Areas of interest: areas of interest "Sanatorium"
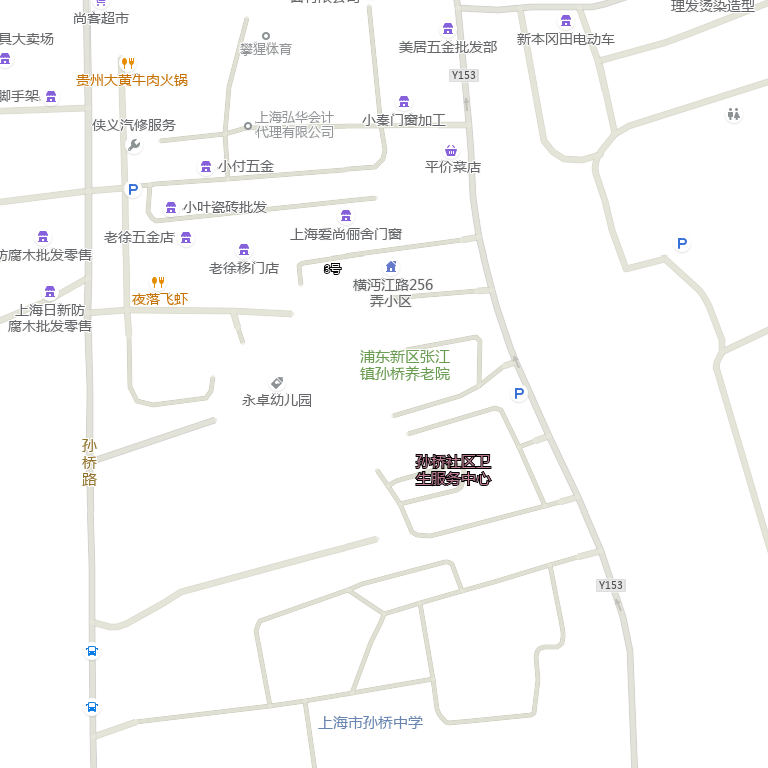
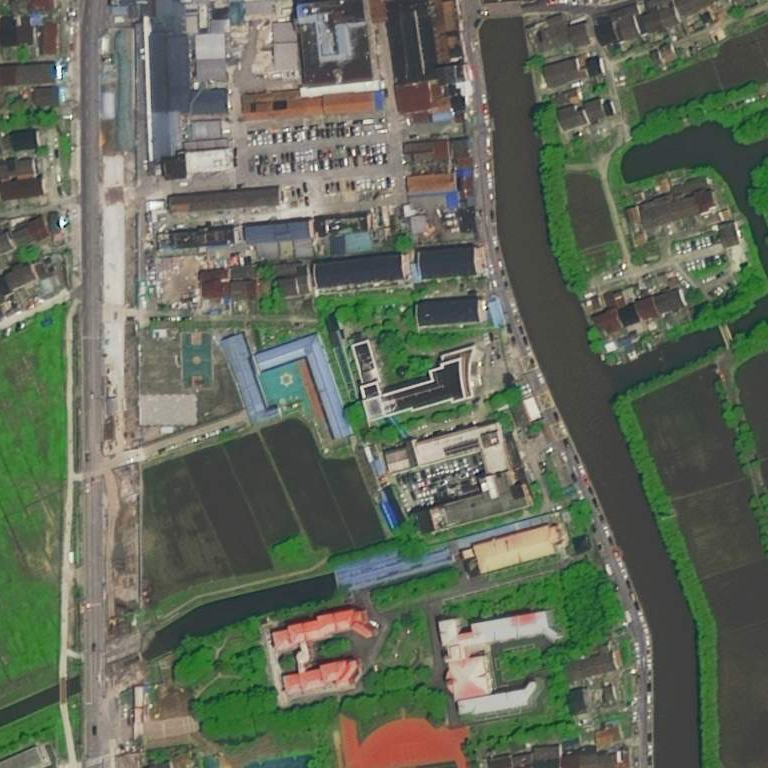